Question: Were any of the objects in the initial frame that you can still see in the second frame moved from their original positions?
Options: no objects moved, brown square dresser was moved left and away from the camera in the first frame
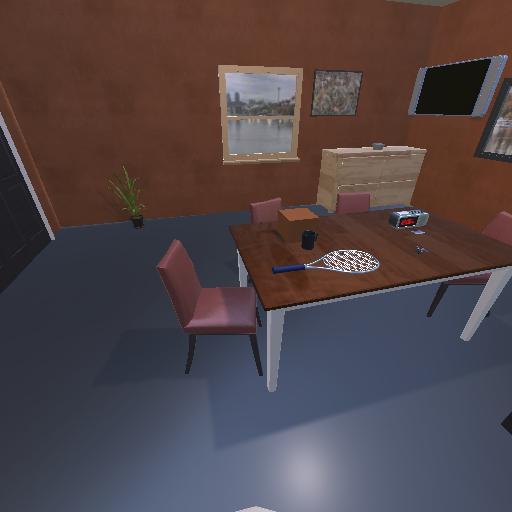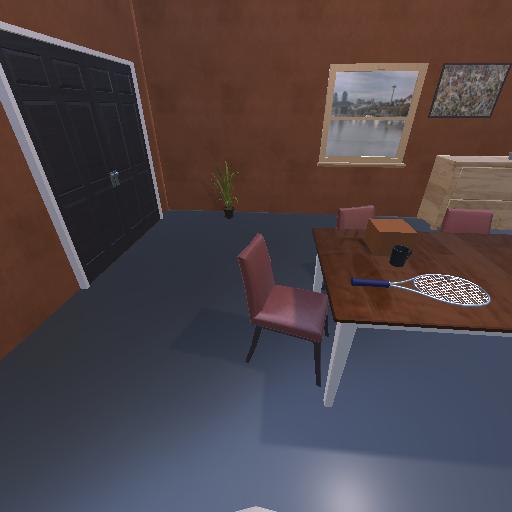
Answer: no objects moved